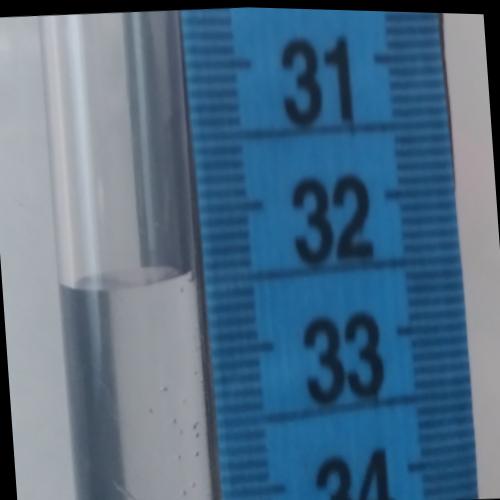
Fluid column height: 32.5 cm